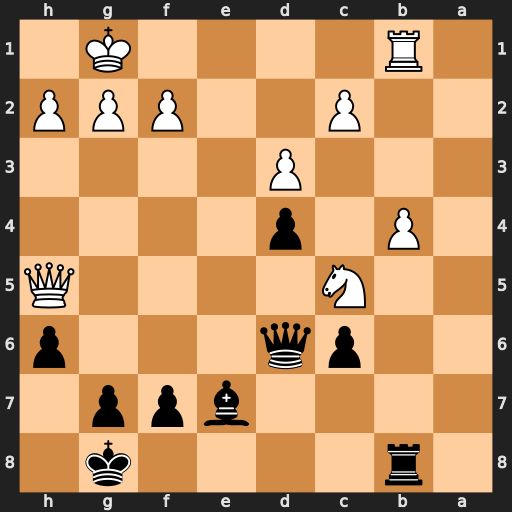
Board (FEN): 1r4k1/4bpp1/2pq3p/2N4Q/1P1p4/3P4/2P2PPP/1R4K1
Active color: b
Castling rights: -
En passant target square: -
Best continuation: Qxc5 Qxc5 Bxc5